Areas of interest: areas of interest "Hospital"
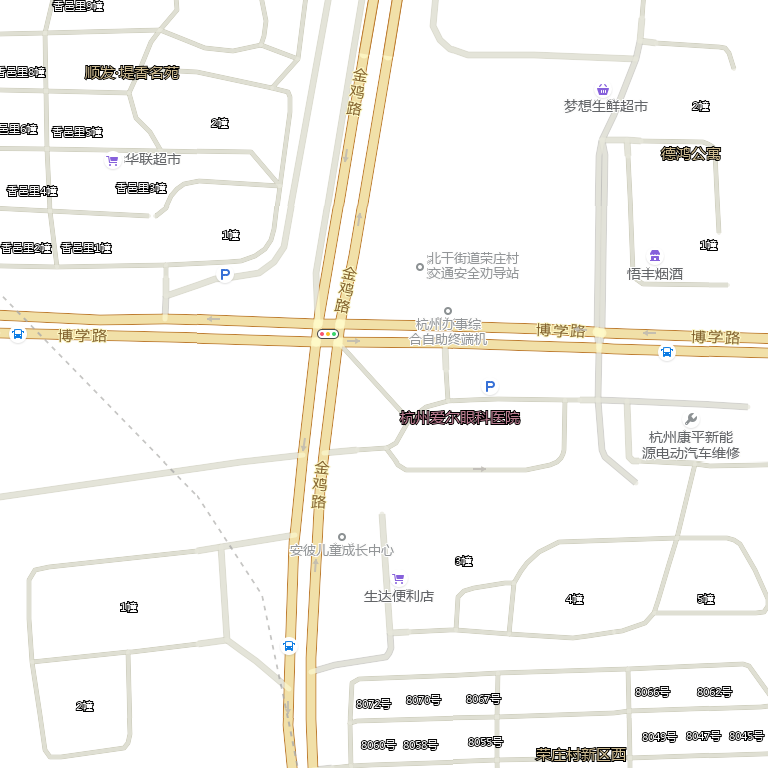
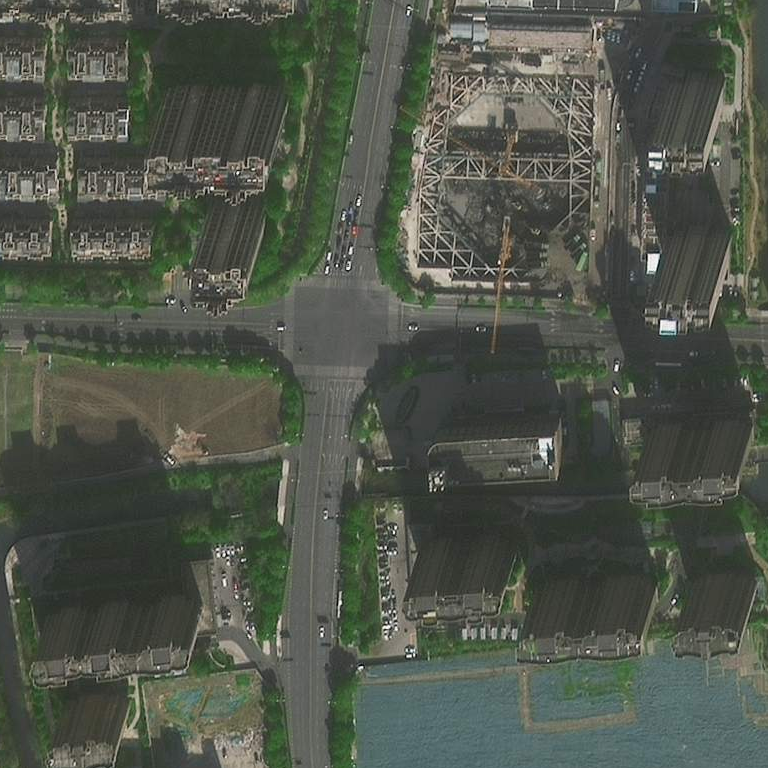